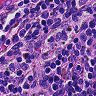
Metastatic tissue present: no